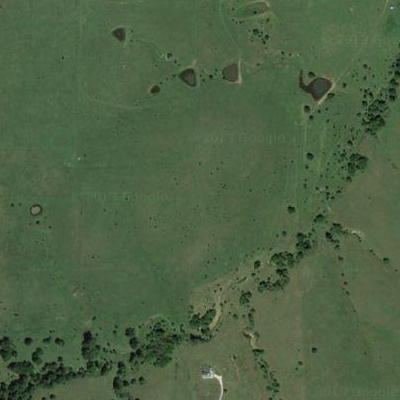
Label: Grass